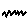
Label: zigzag